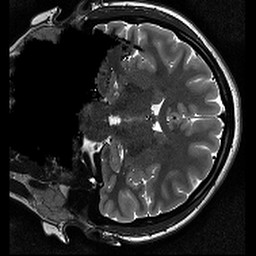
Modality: T2w
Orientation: coronal